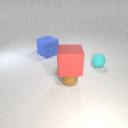
small brown rubber sphere below large red rubber cube